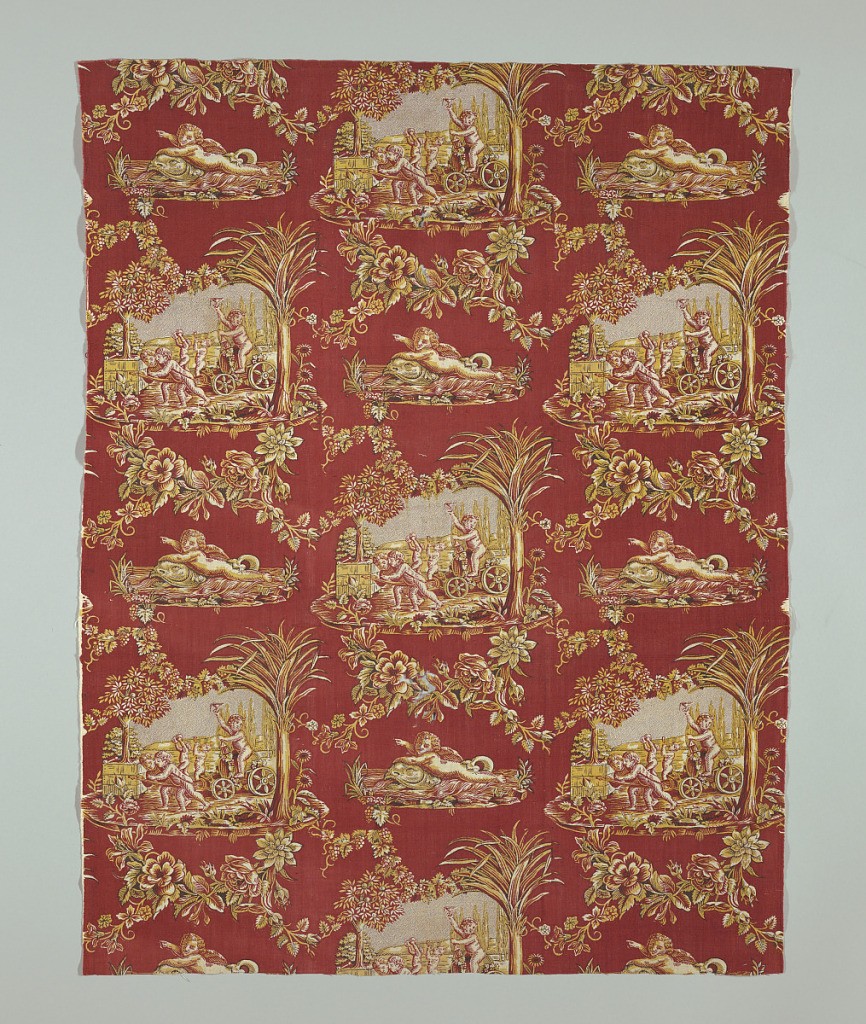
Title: Textile
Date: ca. 1810
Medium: cotton Technique: block printed on plain weave
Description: Three nearly complete repeats of a design composed of two alternating medallions. One has a group of putti in a bacchanalian procession; the other, a putto riding on a dolphin.